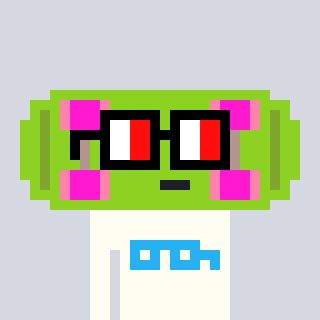
a pixel art character with square glasses with black frames and red eyes, a skateboard-shaped head and a grayscale-colored body on a cool background